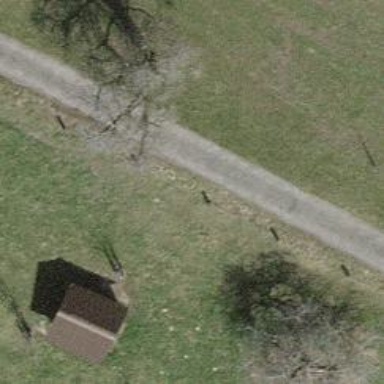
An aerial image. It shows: Driveway made of pebblestone.